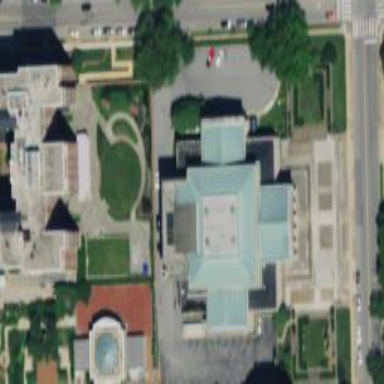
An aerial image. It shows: Temple building.